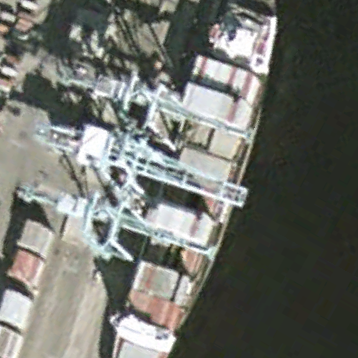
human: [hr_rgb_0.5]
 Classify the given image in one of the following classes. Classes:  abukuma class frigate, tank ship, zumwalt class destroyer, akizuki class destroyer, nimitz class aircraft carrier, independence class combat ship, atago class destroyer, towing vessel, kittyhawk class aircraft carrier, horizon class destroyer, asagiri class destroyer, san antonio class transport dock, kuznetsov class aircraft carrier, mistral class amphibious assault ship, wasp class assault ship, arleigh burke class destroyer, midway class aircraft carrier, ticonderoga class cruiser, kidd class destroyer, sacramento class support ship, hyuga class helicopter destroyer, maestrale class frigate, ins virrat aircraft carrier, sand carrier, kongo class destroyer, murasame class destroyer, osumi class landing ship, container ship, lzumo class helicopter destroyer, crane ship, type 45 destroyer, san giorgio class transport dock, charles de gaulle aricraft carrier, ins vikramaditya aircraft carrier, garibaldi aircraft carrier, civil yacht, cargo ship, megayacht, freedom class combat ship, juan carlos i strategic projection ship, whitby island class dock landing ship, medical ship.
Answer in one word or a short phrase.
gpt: Container ship